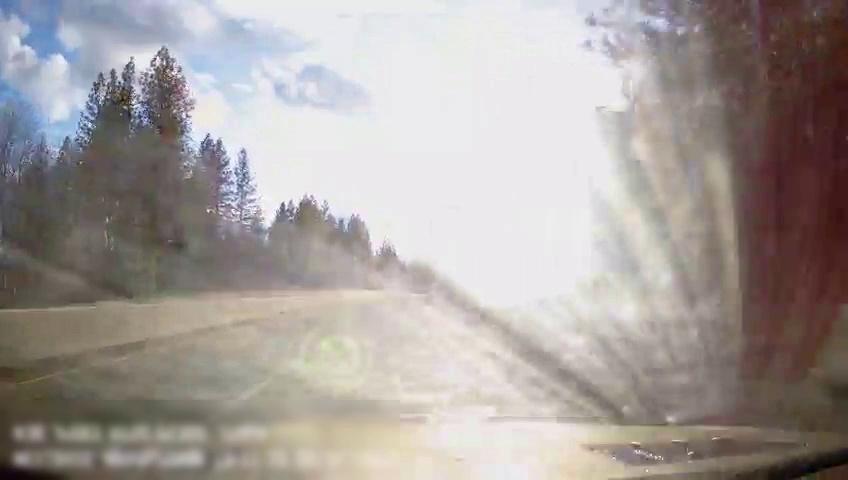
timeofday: Day
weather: Sunny
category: Drivable Space
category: Vehicles | Van
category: Lanes | Alternate Lane
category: Lanes | Current Lane
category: Lanes | Alternate Lane